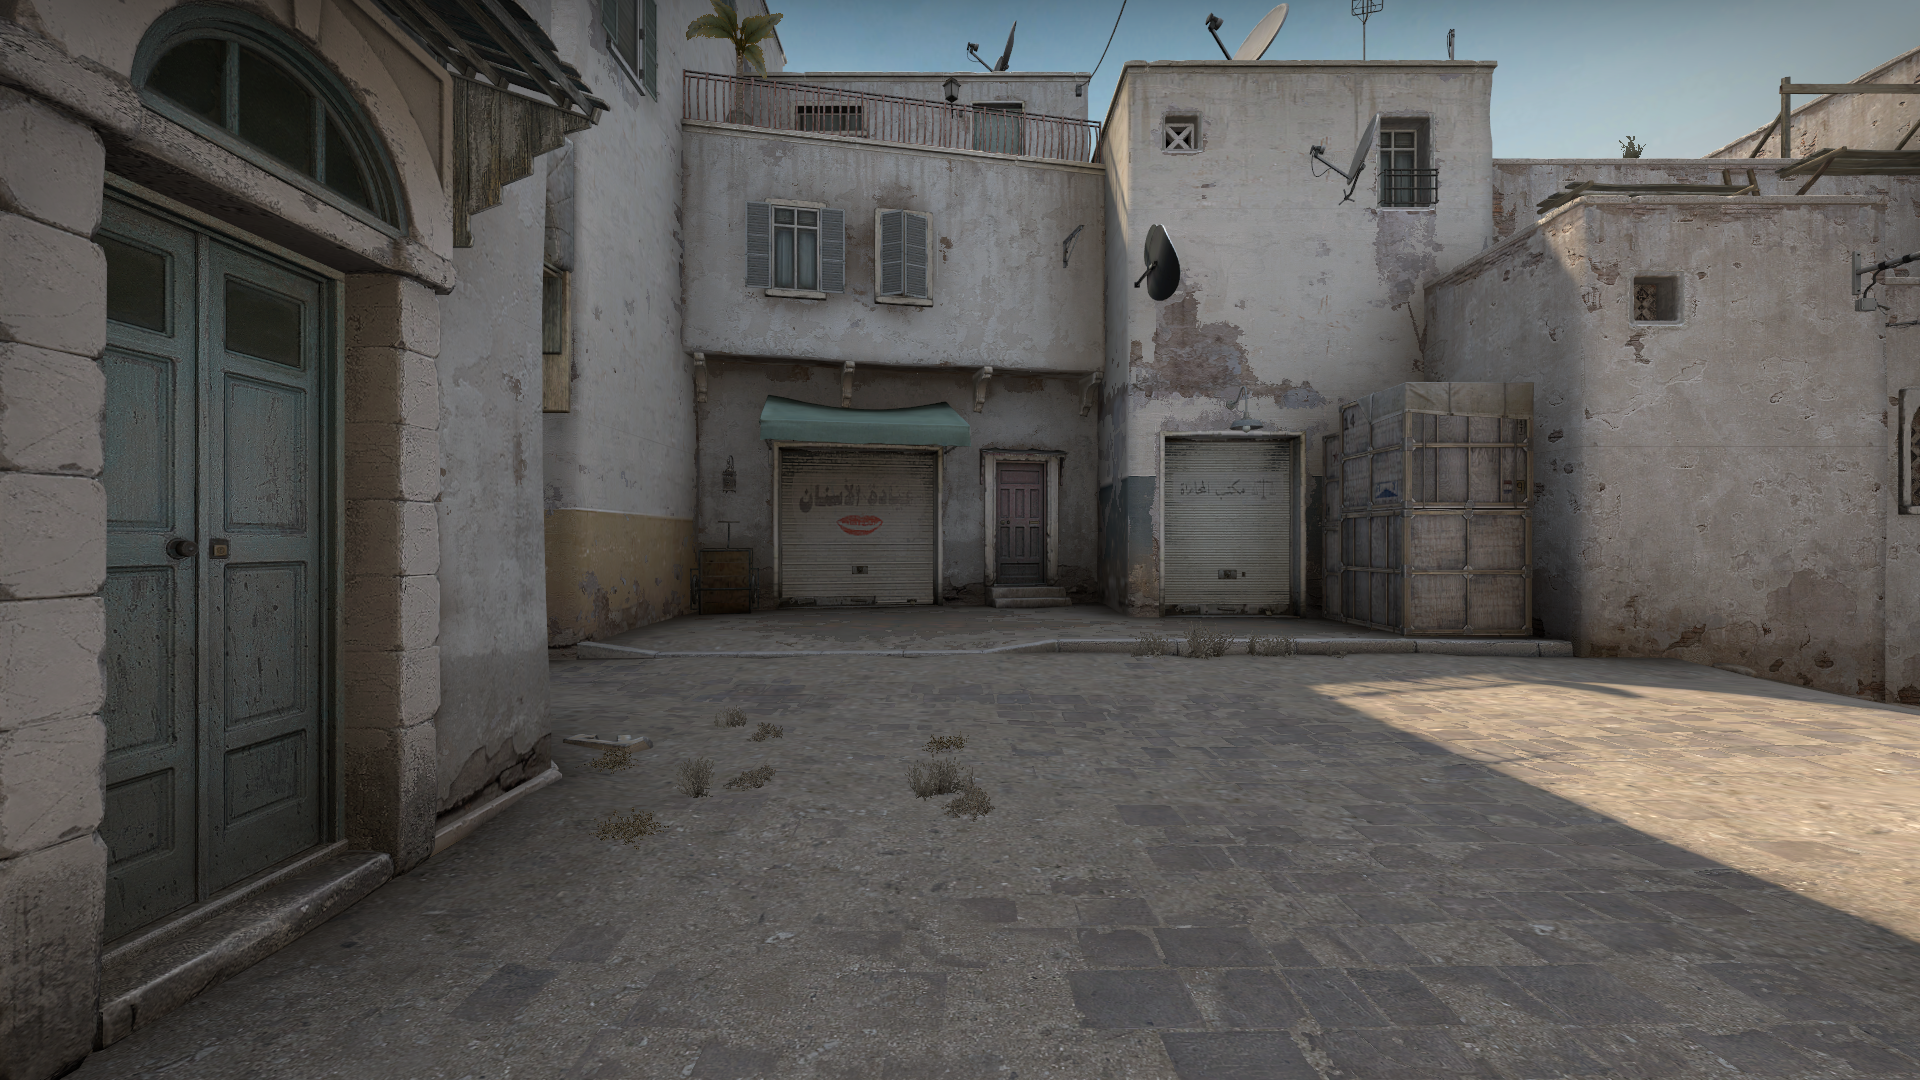
Map: de_dust2